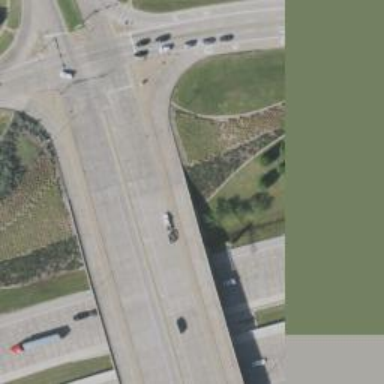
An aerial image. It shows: Secondary road crossing bridge.